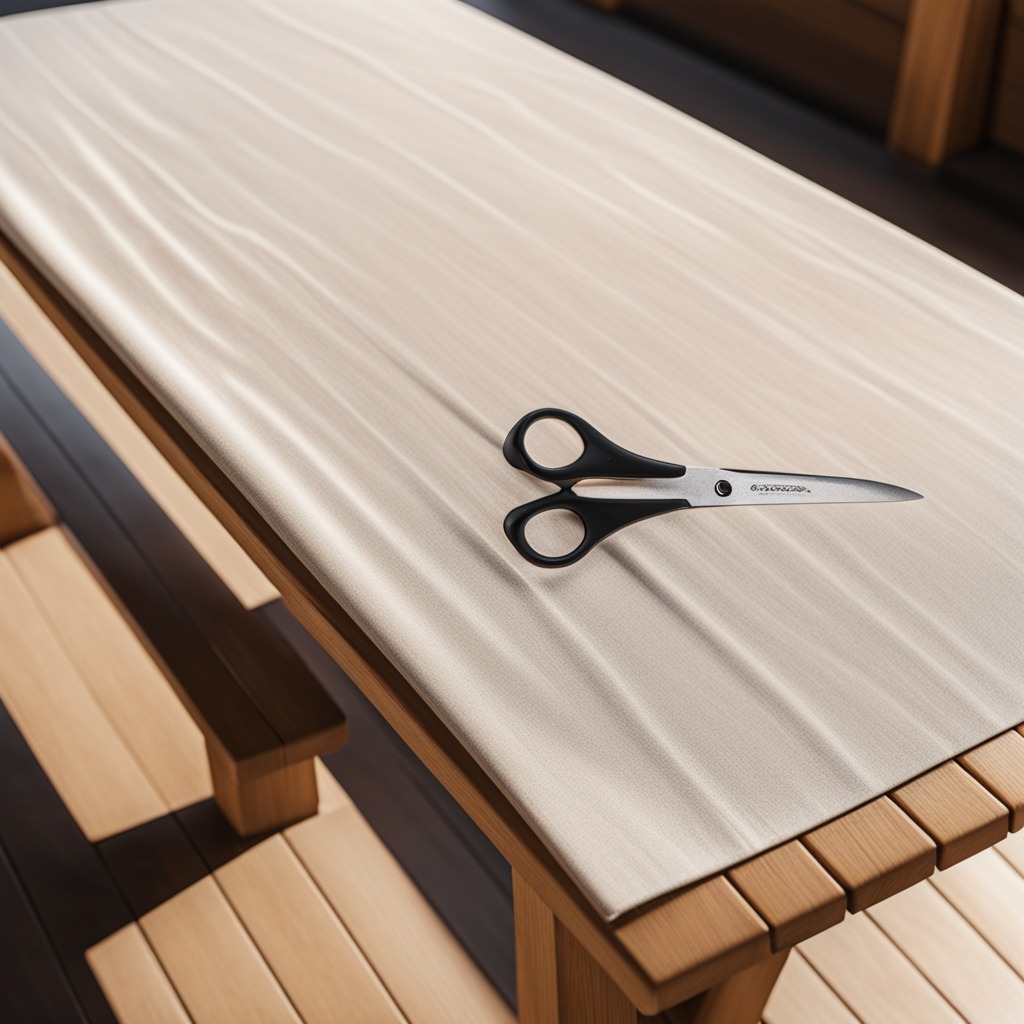
A scissor lies on a clean wooden table in an outdoor workshop during daytime bright natural light soft shadows worn but beneath the cloth.